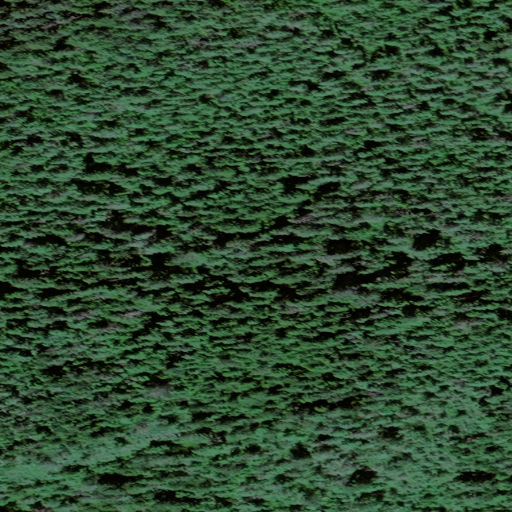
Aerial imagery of island in Alaska named Robert Island containing only unknown